Question: In my app user picks phone number either from contacts or call log. Picking contacts is quite simple and works nice both on phones and tablets - i. e. on phones new fullscreen activity is popped up and on tables I see nice popup dialog with list of contacts.
It seems that there is no way to pick phone number from call log, so I had to implement my own activity (via ListFragment). I would like to achive same behavior as with contacts - on tablets I want to see popup dialog with list view, and on phones I want to see fullscreen activity.

It is possible to achive what is drawn on this pic without having code like: "if this is tabled then show popup else start new activity", and use only styles / layouts which are picked automatically depends on device?
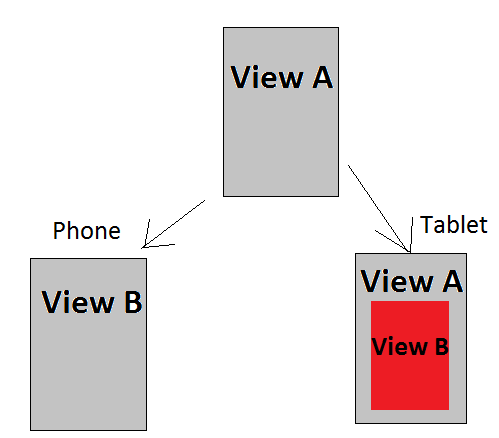
Answer: It seems that simpiest solution - I use ListFragment and don't want to sacrifice it to DialogFragment - is to create different themes depends on resolution (and platform).
For example:
'''
<activity
android:name="CallLogActivity"
android:theme="@style/dialog_or_activity">
</activity>
'''
'''
<resources>
<style name="dialog_or_activity" parent="android:Theme.Holo.Light.Dialog">
</style>
</resources>
'''
'''
<style name="dialog_or_activity" parent="android:Theme">
</style>
'''